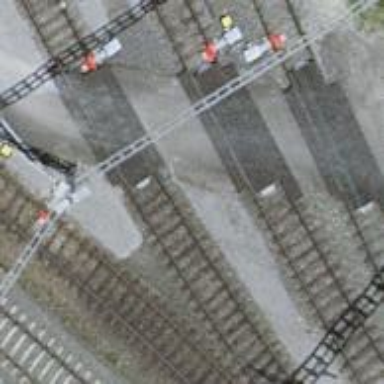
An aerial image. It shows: Level crossing along the railway.